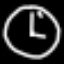
Label: clock